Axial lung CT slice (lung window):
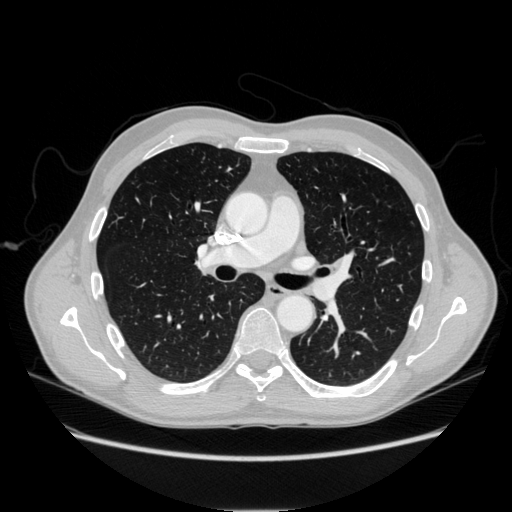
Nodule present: no